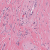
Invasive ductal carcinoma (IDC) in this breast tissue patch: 1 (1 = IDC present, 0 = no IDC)